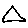
Label: triangle